Question: I am trying to find the best way to create barcode to over 5,000 unique items.
The guide line is that the barcode is built from the following:
First four numbers- Product range (9000 in the sample case)
the next two digits, the product diameter (65)
next 3 digits my sph number and 3 more the cyl (cylinder number)

What will be my best option to do it efficiently.
Thank you.
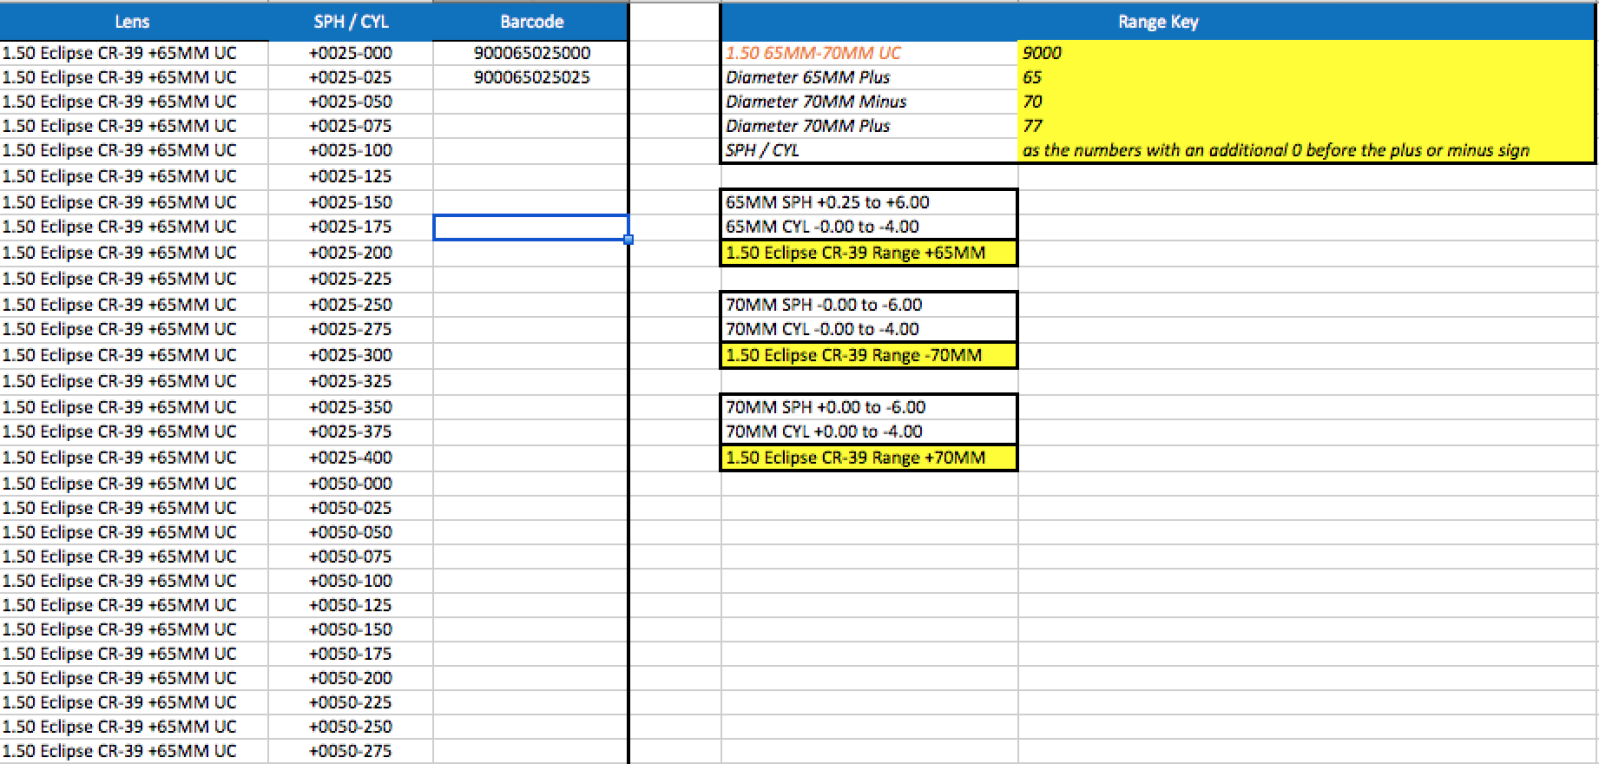
Answer: You can try this one in cell and copy and fill down the column:

Supposing that your resides in and the diameter value in , and that your values are in and the first value is in , then you can put this formula in and copy and fill down the column:
'''
=CONCATENATE($D$1,$D$2,MID(A1,3,3),RIGHT(A1,3))
'''